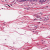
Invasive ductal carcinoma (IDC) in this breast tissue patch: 0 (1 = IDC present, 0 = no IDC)